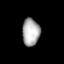
Tissue: prostate
Cell type: T cells
Senescence score: 0.7034
Nuclear area (px): 475
Mean DAPI intensity: 171.611